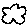
Label: cloud